Milling tool wear sample.
Tool blade image: 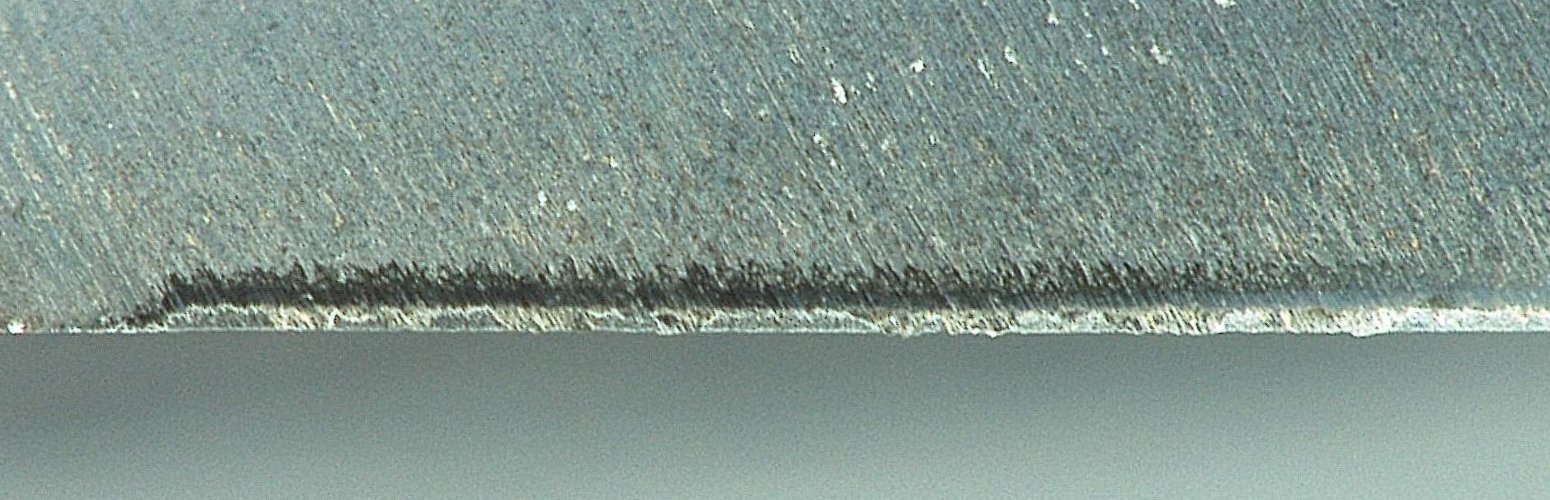
Chip image: 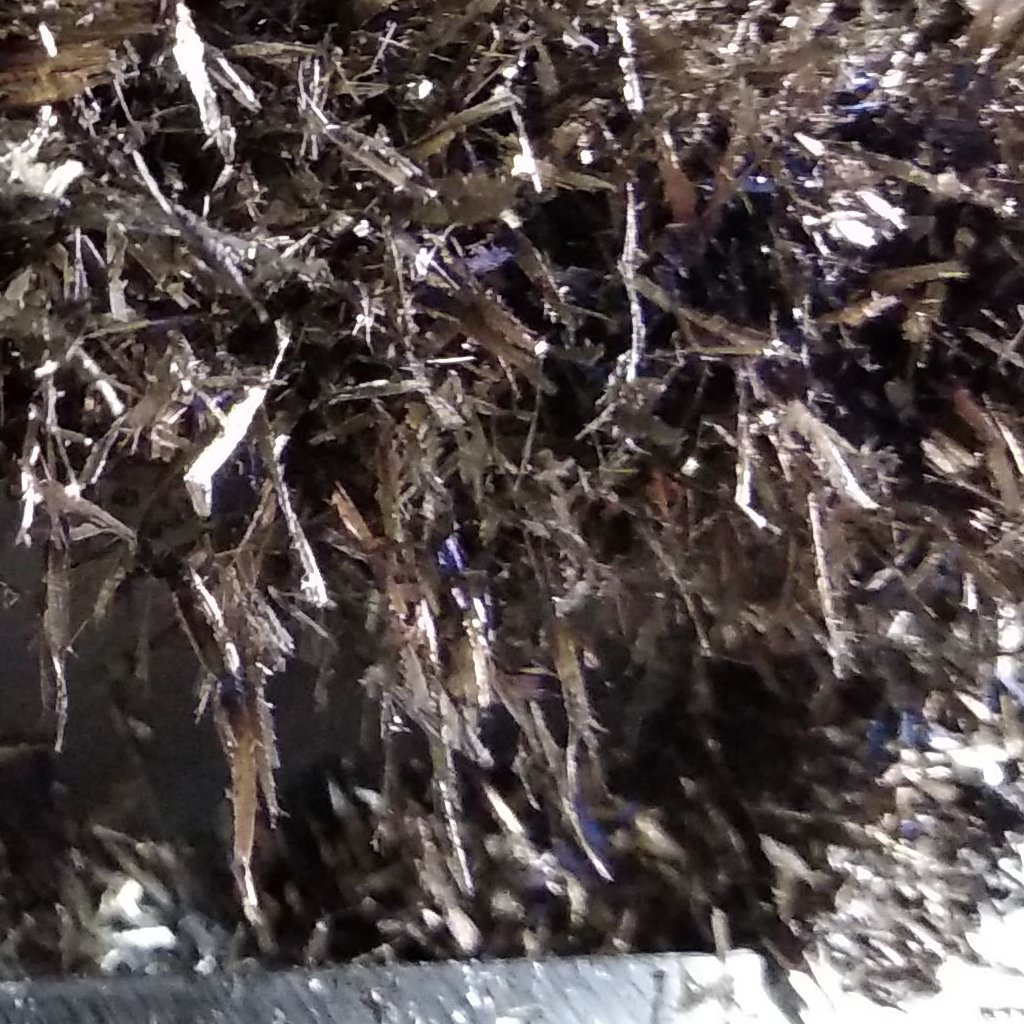
Workpiece image: 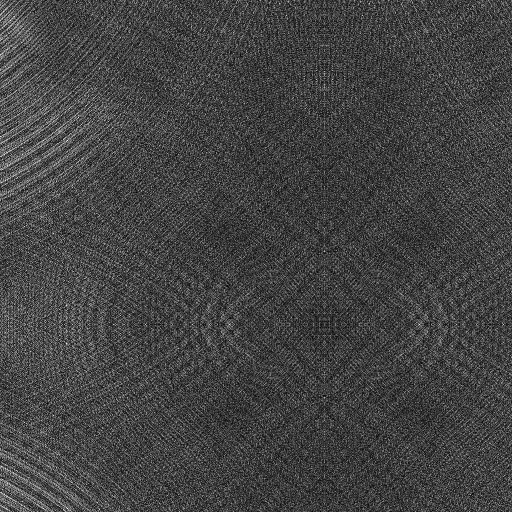
Tool wear state: sharp
Gaps: 0
Flank wear: 56.79
Overhang: 18.37
Force-signal Mel-spectrograms (X, Y, Z axes): 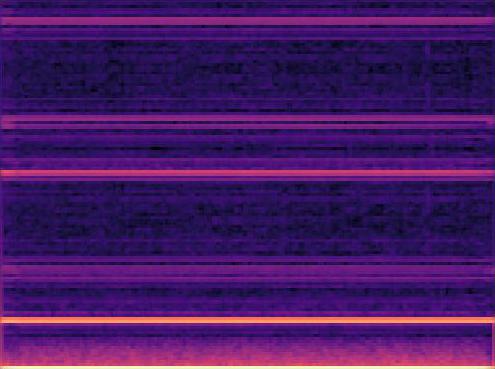 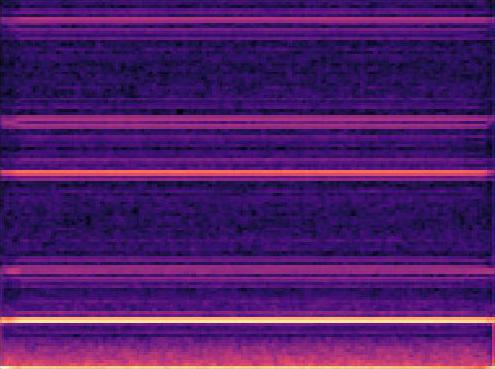 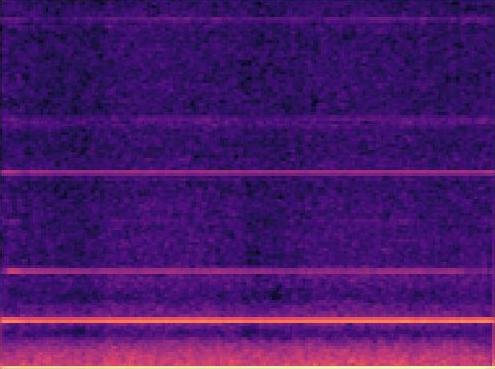
Force-signal scalograms (X, Y, Z axes): 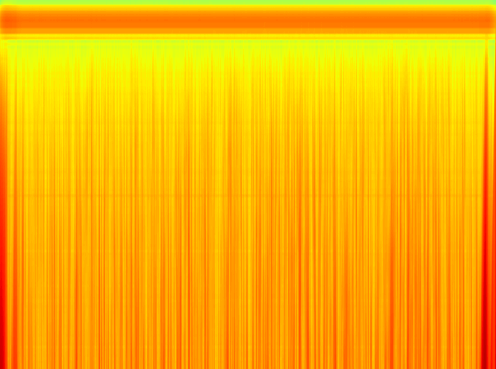 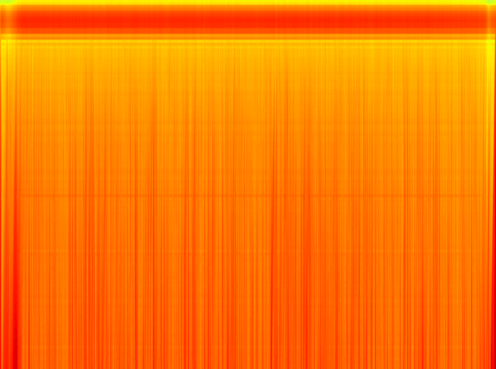 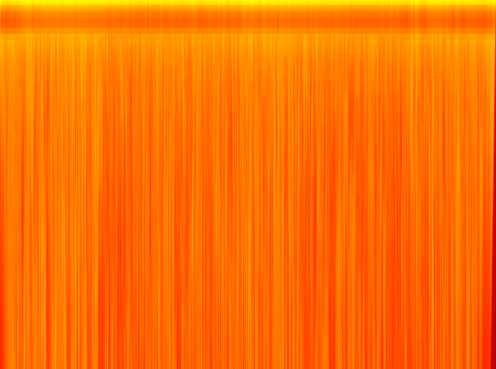
Force phase: initial_break_in_wear